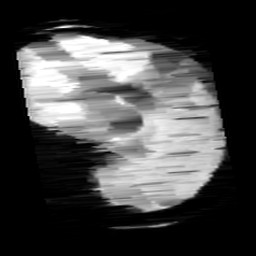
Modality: minIP
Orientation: sagittal
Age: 9
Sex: male
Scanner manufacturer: siemens
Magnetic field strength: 3 T
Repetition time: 0.027 s
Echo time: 0.02 s